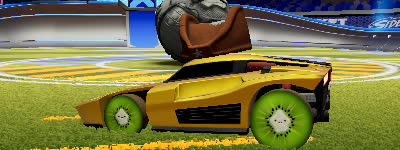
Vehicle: breakout